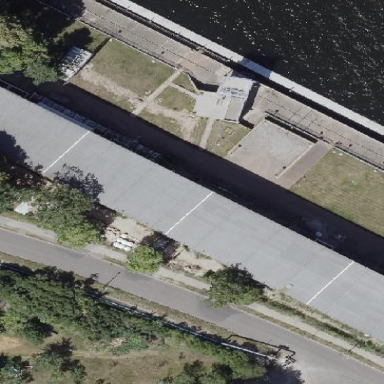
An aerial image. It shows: Stadium building that serves as rowing venue.